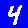
Digit: 4